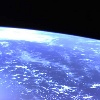
Label: water